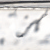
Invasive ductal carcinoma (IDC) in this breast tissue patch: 0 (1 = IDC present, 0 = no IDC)